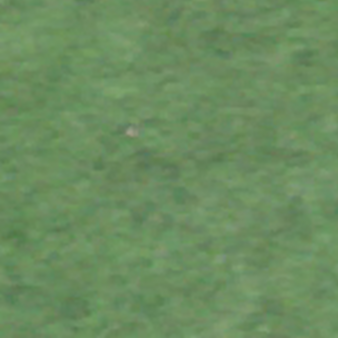
Label: other